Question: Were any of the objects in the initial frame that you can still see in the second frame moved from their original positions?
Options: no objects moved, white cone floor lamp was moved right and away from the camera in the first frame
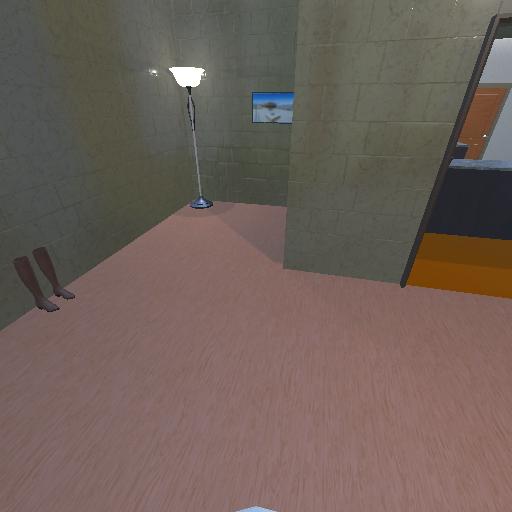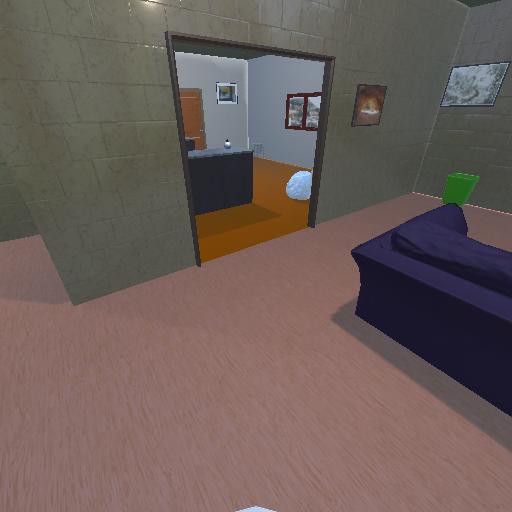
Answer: no objects moved